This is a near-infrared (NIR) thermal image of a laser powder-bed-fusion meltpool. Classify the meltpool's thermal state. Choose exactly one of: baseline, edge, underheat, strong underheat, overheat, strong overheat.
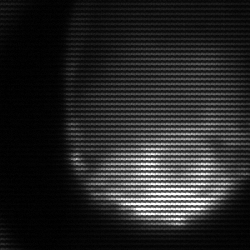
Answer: edge